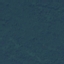
Land use / land cover: Forest